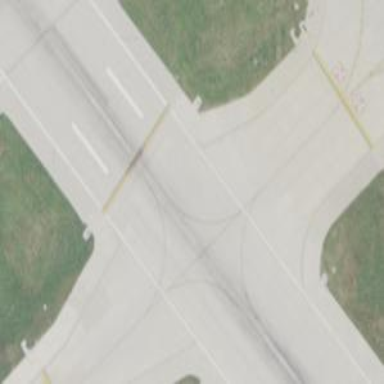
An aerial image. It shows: View of taxiway at the airport.